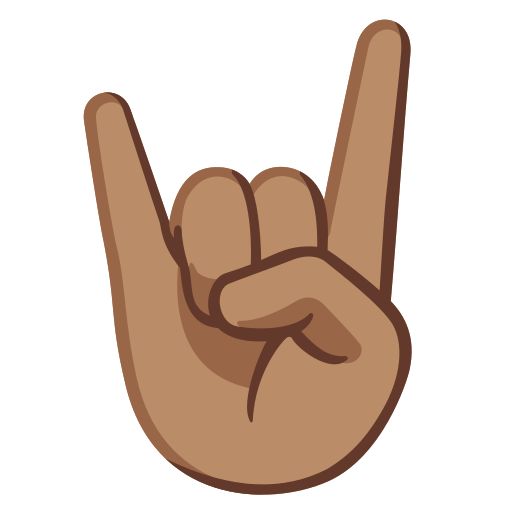
Emoji: 🤘🏽